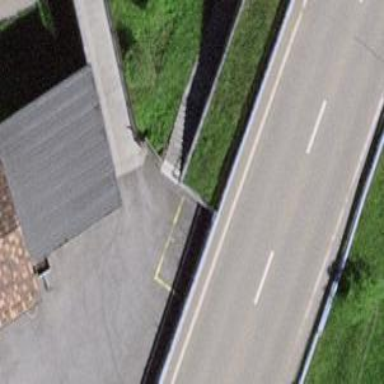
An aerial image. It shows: Footway along the road.